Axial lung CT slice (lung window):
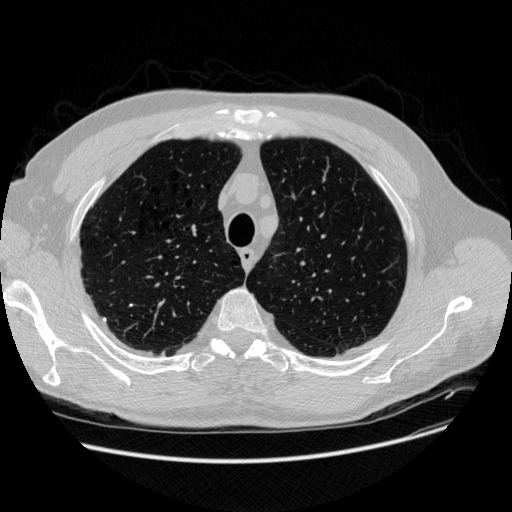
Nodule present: no